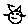
Label: cat